Question: Before someone closes my question, I will explain:
I'm trying to create in a native application (C++, Windows only, 64bit) a smart and beautiful interface.
QT and wxWidget don't satisfy me (QT is slow, huge exe size; wxW is ugly). I'm looking for something more sophisticated.
Take a look: (<URL>
Probably they didn't use QT nor wxWidget nor GTK+ (the ugliest one).
My question is not 'what did they use to make such a beatiful GUI' but ''?
My idea was to create a webpage like design, with my custom buttons, custom forms...
I tried Awesomium that renders directly a webpage but it's not healty to handle JS-CPP communication.
Any interoperability is ok
Every good idea is welcome, including handling XML, HTML, CSS, XAML
Just exclude what I have already used (wxWideget, QT, Mozilla's XUL, Awesomium, GTK+)
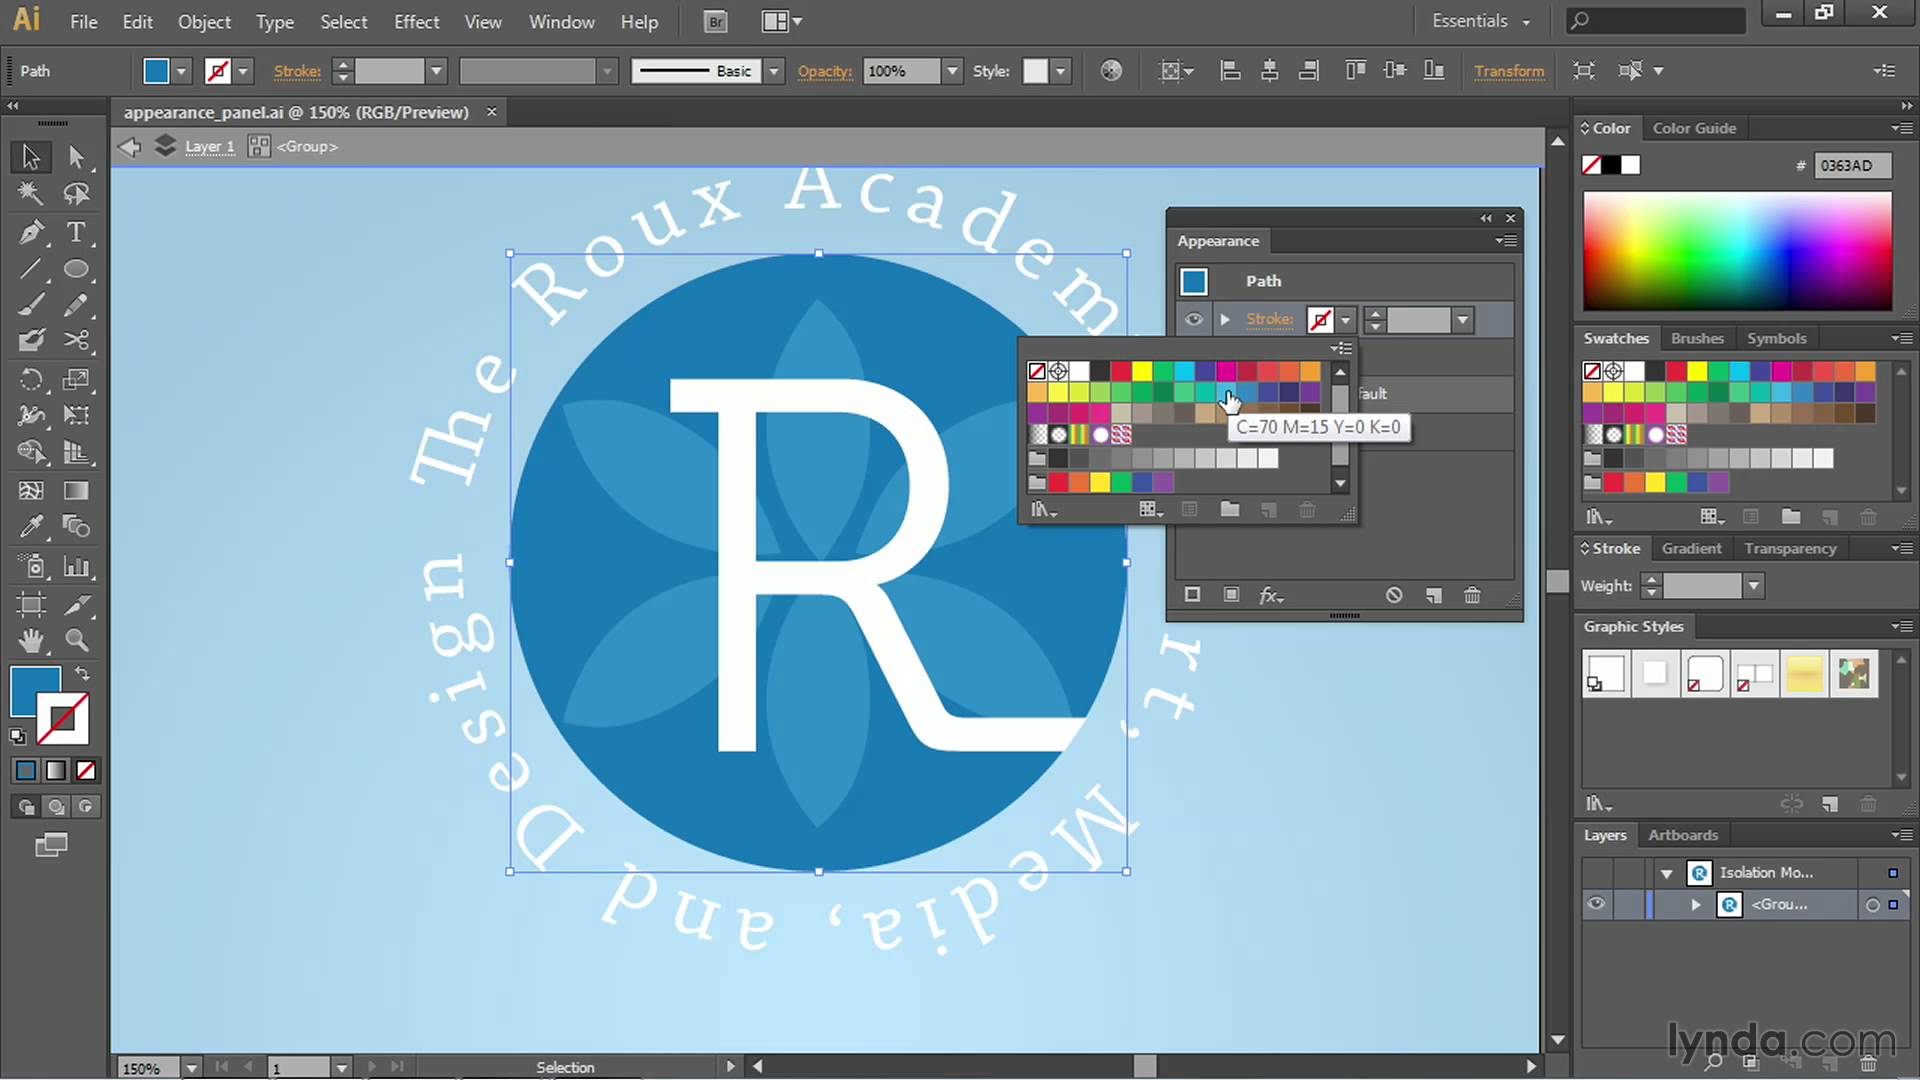
Answer: You cannot produce a UI of that calibre with anything that goes through GDI or GDI+. You need genuine alpha channel and animations, and probably textures and GPU assist, which means you need the games interface based on DirectX.
There are 4 technologies built on DirectX, that I know of.
1. DirectX itself, with or without XNA on top. That means writing a render loop. DirectX is native C++/COM, XNA is C#.
2. WPF/XAML. Easiest to use in C#/VB, but can be done in managed C++.
3. Silverlight/XAML. Should be doable in managed C++, but not recommended now.
4. Store App/XAML. Again, easiest to use in C#/VB, but can be done in managed C++. Absolutely brilliant animations, skinned controls, rather limited deployment options.
There could well be third party products built on top of these, but I wouldn't know. With these tools you can do what you ask, with time the only cost.